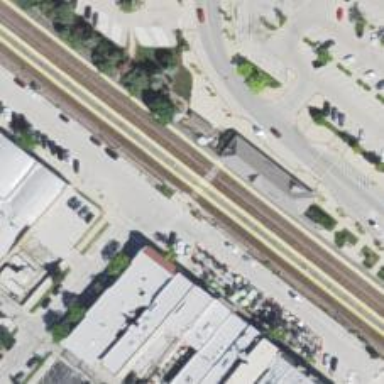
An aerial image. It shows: Railway crossing.